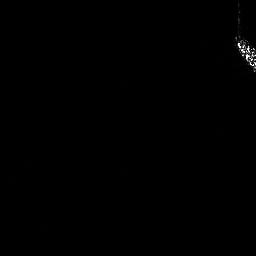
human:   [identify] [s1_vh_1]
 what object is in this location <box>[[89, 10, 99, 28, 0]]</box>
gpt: <ref>1 medium ship at the top right</ref>